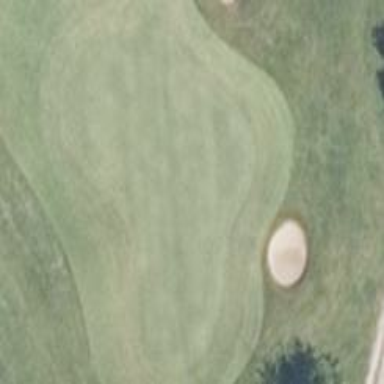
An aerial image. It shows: Golf green.